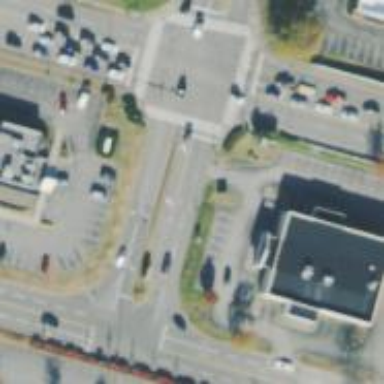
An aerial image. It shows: Unclassified road bordered by retail establishments.